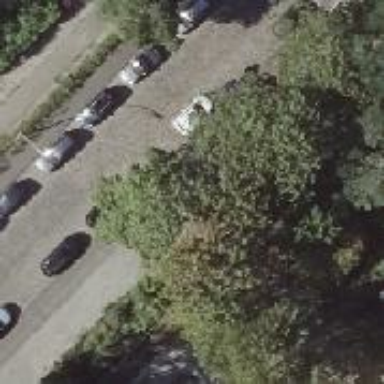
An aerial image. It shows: Footway.